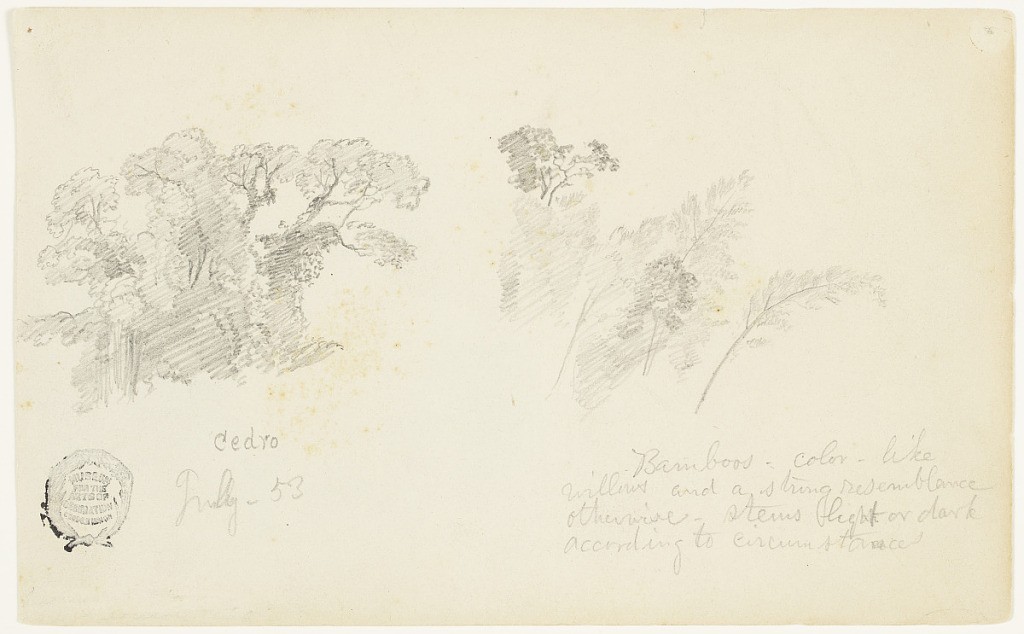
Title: Botanical Studies, Colombia
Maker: Frederic Edwin Church, American, 1826–1900
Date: July 1853
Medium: Graphite on white wove paper
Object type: Drawing
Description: Botanical study showing views of a group of heavily-shaded cedar trees, at left, and the tops of several bamboo trees, at right.